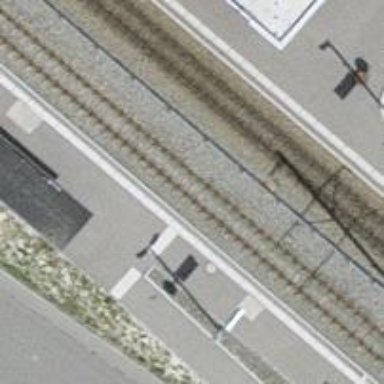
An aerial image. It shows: Public transport stop position for light rail.